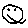
Label: smiley face